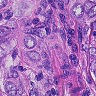
Metastatic tissue present: yes